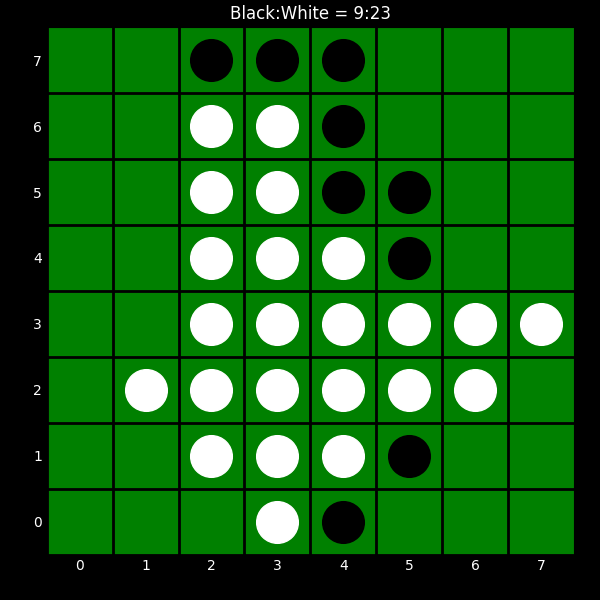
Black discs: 9
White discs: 23